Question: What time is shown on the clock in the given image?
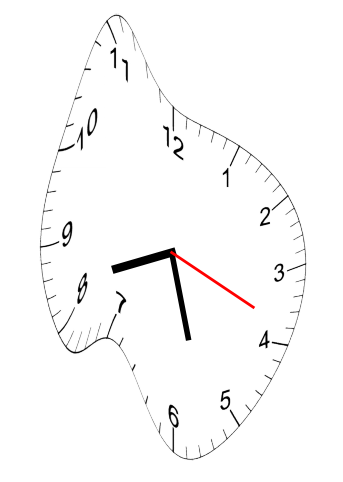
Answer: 08:27:19